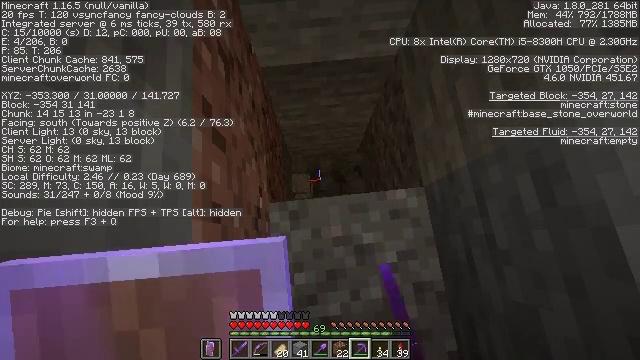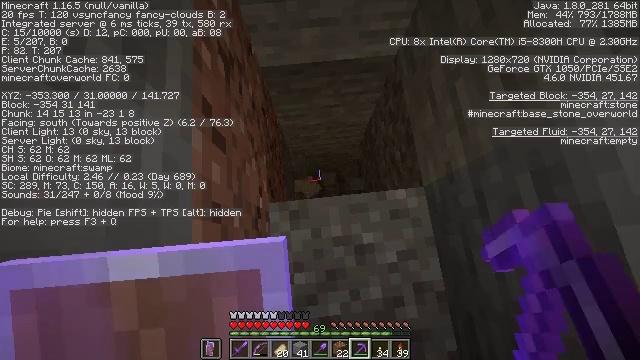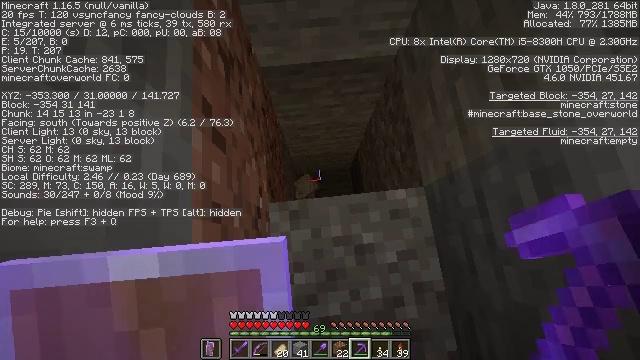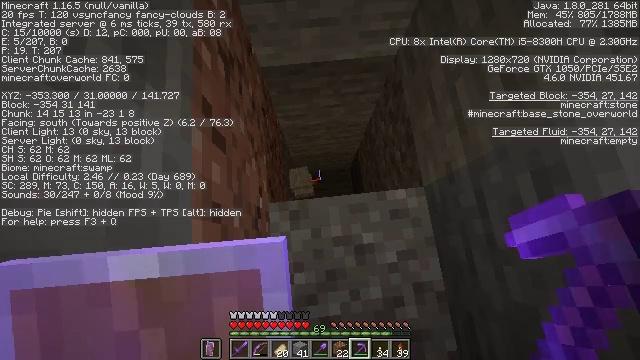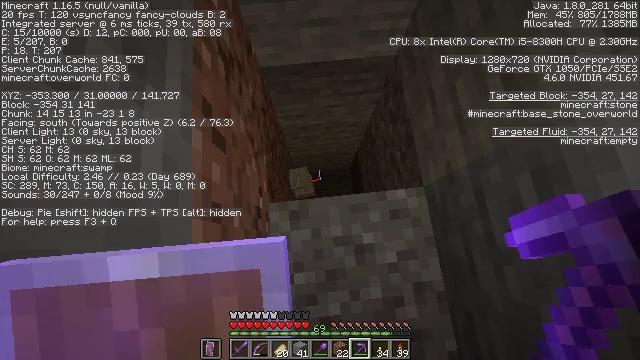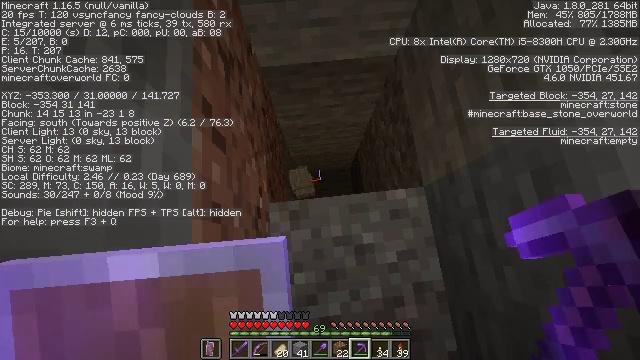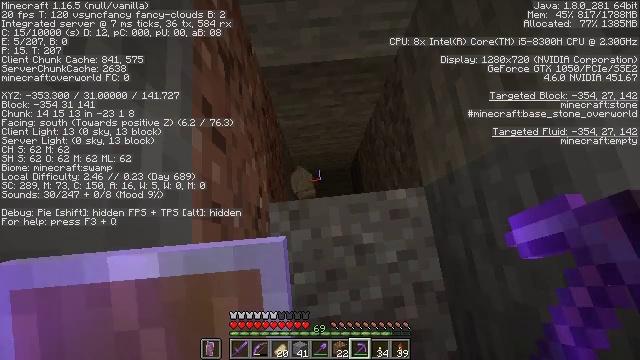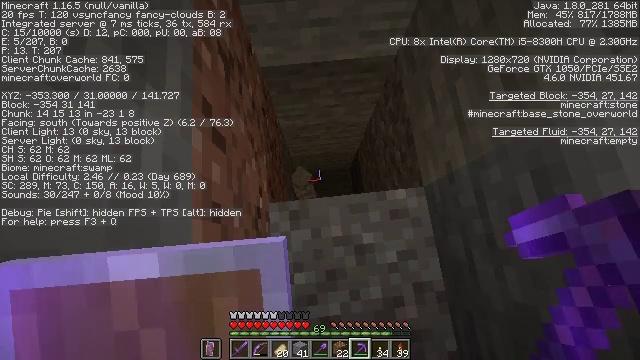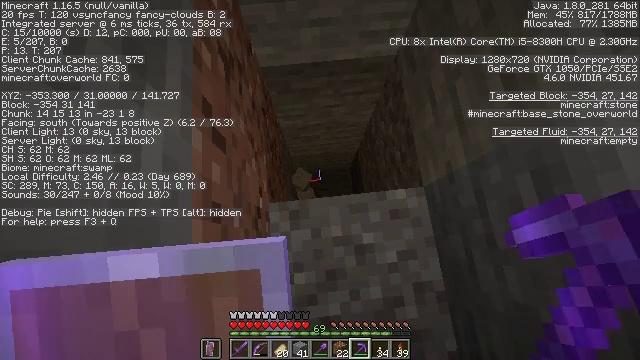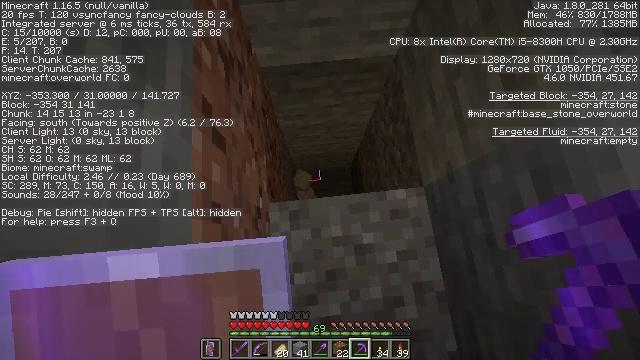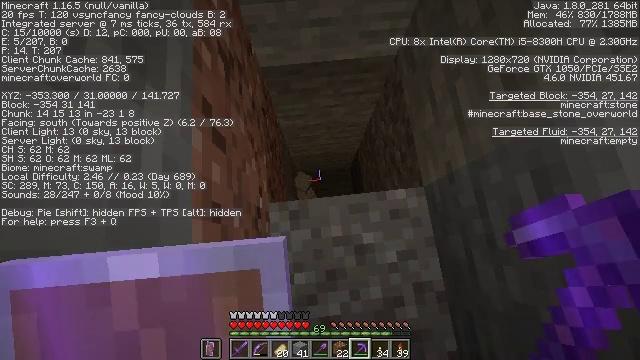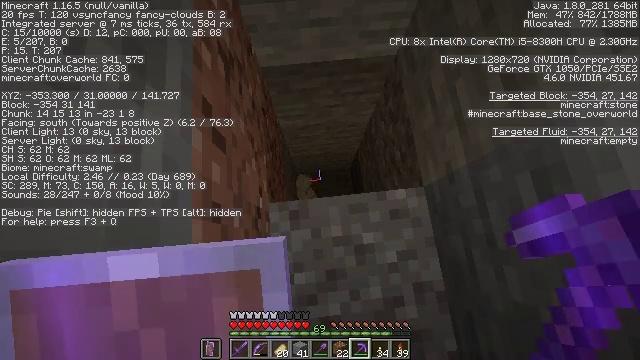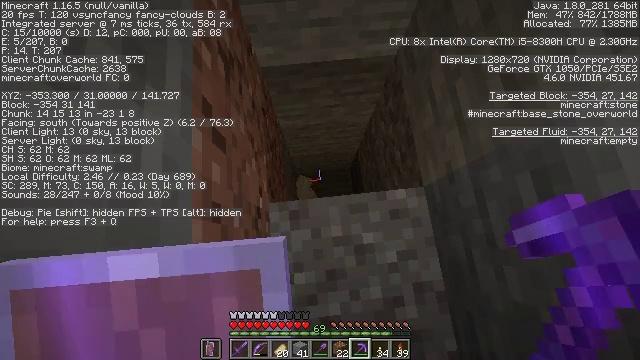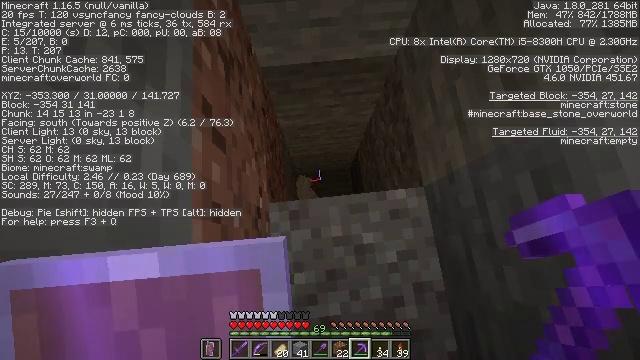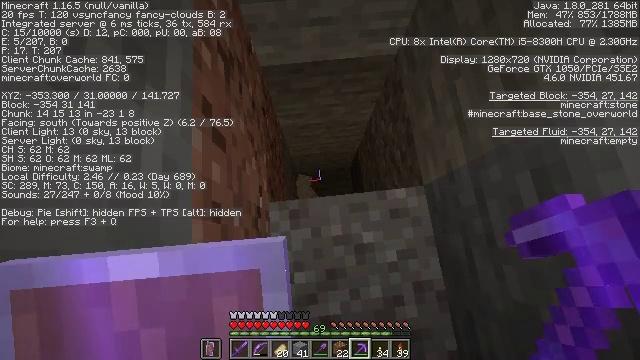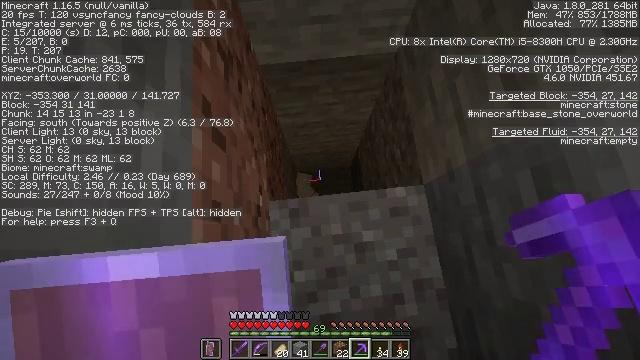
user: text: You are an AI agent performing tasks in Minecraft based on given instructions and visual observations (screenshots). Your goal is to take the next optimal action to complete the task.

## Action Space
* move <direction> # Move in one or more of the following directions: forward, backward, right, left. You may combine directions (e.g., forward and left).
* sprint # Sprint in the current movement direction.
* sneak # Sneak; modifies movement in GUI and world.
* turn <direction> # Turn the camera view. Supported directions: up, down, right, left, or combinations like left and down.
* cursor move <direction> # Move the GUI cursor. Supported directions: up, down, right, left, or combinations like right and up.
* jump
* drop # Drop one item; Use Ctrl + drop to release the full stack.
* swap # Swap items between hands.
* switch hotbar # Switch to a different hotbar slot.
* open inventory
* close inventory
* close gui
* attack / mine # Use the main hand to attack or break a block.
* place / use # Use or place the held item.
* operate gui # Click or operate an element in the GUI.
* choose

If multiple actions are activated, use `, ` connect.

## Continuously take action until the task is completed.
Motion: motion action
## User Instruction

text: Dig through gravel to clear a path.
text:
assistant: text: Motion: attack / mine
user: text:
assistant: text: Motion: attack / mine
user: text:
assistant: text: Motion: attack / mine
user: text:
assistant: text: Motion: attack / mine
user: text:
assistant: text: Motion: no_op
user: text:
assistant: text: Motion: no_op
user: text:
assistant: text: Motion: no_op
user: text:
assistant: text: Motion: no_op
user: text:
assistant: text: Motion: no_op
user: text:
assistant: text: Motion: no_op
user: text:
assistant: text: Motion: no_op
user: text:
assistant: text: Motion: no_op
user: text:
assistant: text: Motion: no_op
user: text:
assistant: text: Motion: no_op
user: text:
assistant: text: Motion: no_op
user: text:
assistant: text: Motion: turn right and down
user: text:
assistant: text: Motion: turn down
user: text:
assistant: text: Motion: turn down
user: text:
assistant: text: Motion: turn down
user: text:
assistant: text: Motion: turn down
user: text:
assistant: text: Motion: no_op
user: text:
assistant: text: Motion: no_op
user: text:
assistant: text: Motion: no_op
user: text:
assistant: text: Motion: no_op
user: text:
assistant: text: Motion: no_op
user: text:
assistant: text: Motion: no_op
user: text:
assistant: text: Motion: no_op
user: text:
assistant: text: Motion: no_op
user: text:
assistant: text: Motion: no_op
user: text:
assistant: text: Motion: no_op